Question: I have a seemingly very simple requirement: I want to create a scrollable table/gridbox/gridview with two headers. The table should bind a data set called 'DataSet' containing a collection of objects with the properties 'Column1' and 'Column2'. Furthermore, the body of the table should be vertically scrollable. See the image below for an illustration.

However simple this seems, I cannot manage to do it.
I tried using a 'ListBox' control with two 'TextBlocks' on top but this looks ugly (since the headers are not aligned properly and are not part of the table). and I am sure there is a better solution that I just haven't found yet.
Can someone show me how to create a grid like the description above which binds a data set called 'DataSet' which has 'Column1' and 'Column2' and where the body is vertically scrollable?
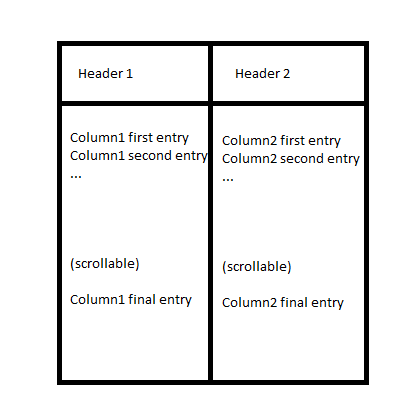
Answer: I would use an embedded stack panel in a list view. So, you have a scrollable stack which you can populate with information. Then use text blocks at the top for headers.
The below XAML is purely example and probably wont work well.
'''
<ListView x:Name="NameofList">
<ListView.DataContext>
<Put in your object type! (Maybe a mapped class?)>
</ListView.DataContext>
<ListView.ItemTemplate>
<DataTemplate>
<StackPanel x:Name="stackList"
Grid.ColumnSpan="2"
Width="595"
Height="59"
HorizontalAlignment="Left"
BorderBrush="#FF595050"
BorderThickness="0,1">
<TextBlock x:Name="tbListName"
FontWeight="Bold"
Text="{Binding Name}" />
<TextBlock x:Name="tbListDate"
FontWeight="Bold"
Text="{Binding Date}" />
<TextBlock x:Name="tbListNote1"
FontWeight="Bold"
Text="{Binding Number}" />
</StackPanel>
</DataTemplate>
</ListView.ItemTemplate>
<Your object! />
</ListView>
'''